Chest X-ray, AP view. Patient: 13 years old, sex M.
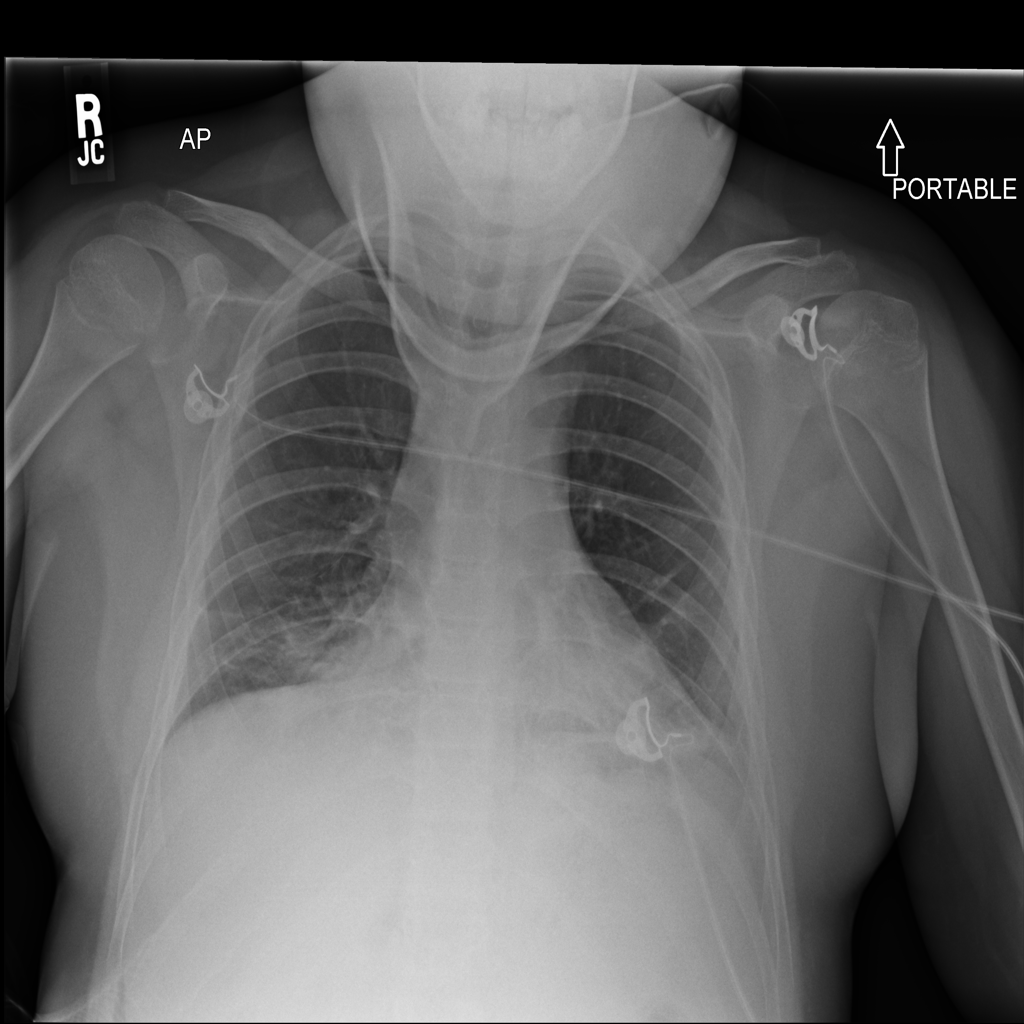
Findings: Atelectasis, Infiltration